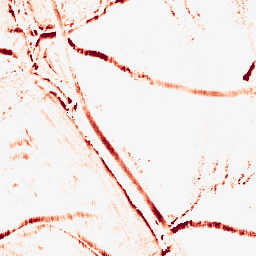
Category: morphological
Decomposition family: morphological_rect
Decomposition parameters: operation: opening
width: 5
height: 10
Upsampling method: regularized
Upsampling parameters: scale: 2
lambda_reg: 0.01
Upsampling scale: 2